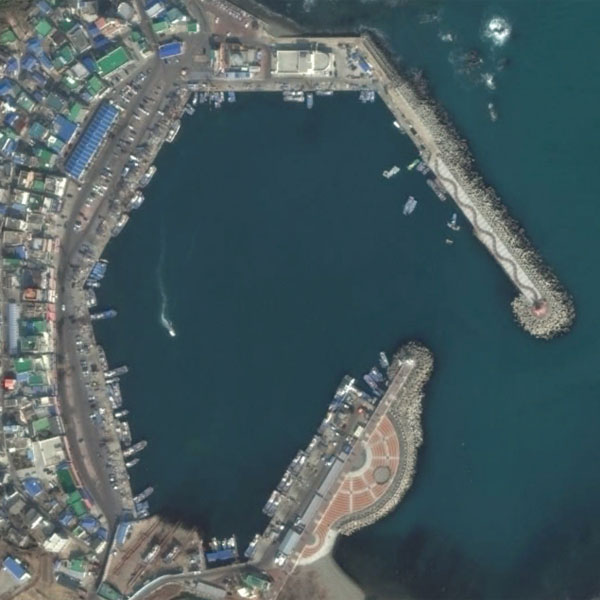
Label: Port